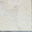
Piece: xx